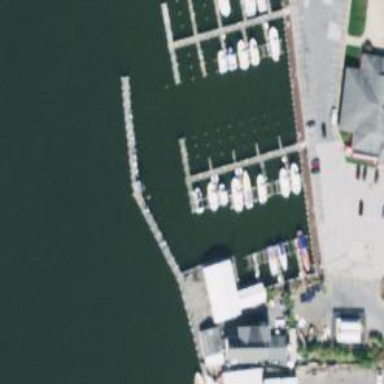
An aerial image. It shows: Man-made pier.